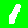
Digit: 1